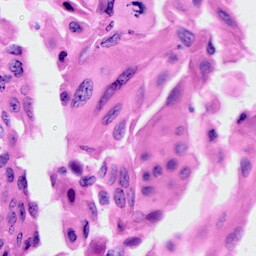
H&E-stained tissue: Cervix